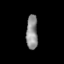
Tissue: prostate
Cell type: Fibroblasts
Senescence score: 0.7096
Nuclear area (px): 378
Mean DAPI intensity: 144.64